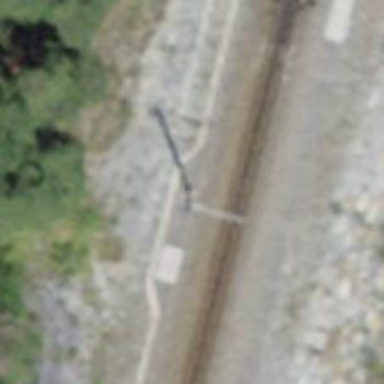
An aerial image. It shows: Catenary mast for power lines.